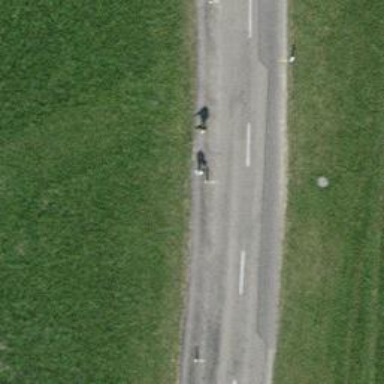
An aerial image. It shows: Unclassified road with asphalt surface.